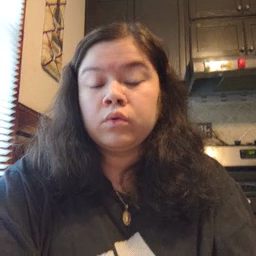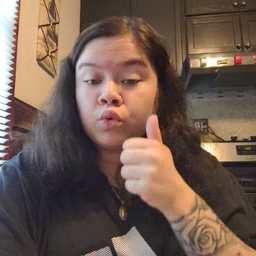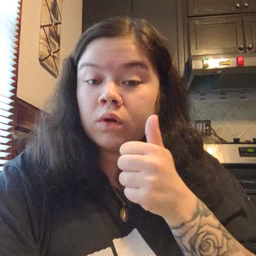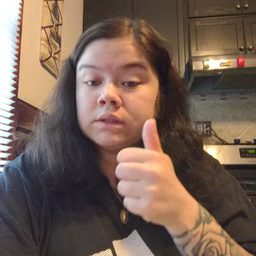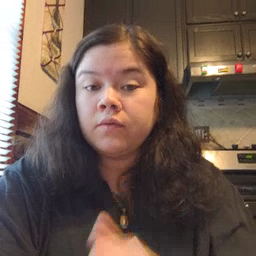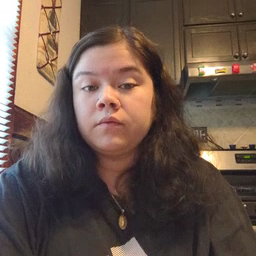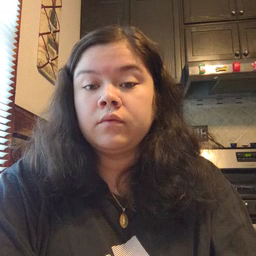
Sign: yourself